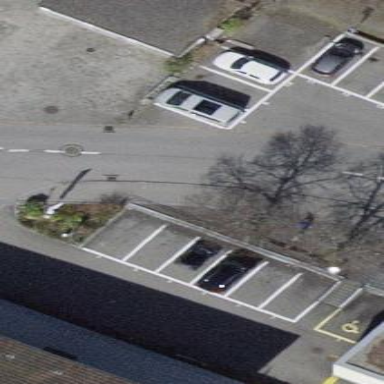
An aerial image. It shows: Street-side parking area with asphalt surface.